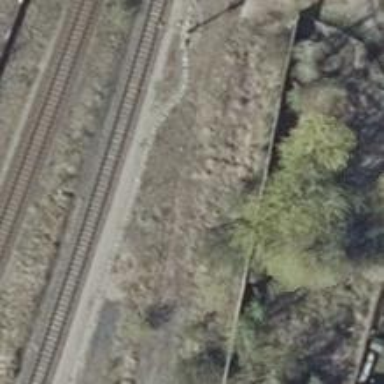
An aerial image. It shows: Railway switch.